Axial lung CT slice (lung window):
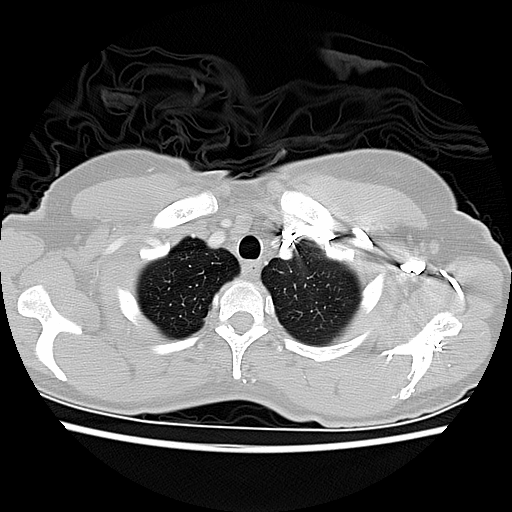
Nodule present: no